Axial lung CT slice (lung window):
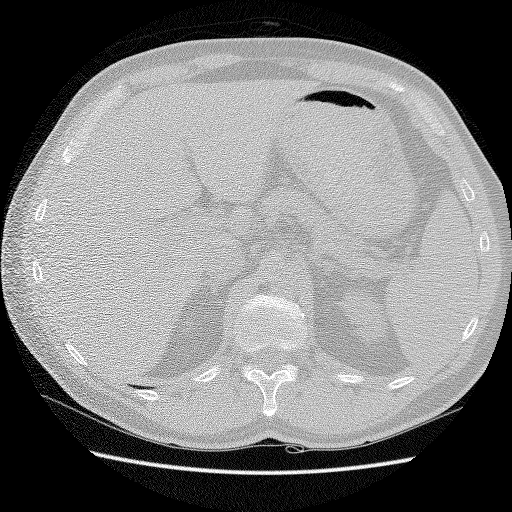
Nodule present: no